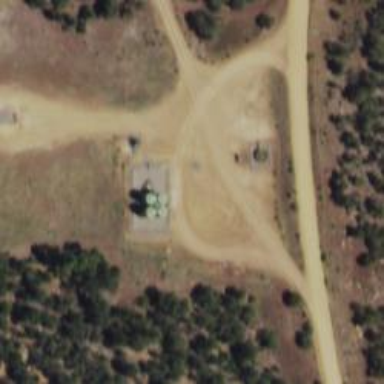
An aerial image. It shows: Storage tank with man-made structure.